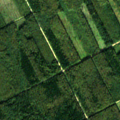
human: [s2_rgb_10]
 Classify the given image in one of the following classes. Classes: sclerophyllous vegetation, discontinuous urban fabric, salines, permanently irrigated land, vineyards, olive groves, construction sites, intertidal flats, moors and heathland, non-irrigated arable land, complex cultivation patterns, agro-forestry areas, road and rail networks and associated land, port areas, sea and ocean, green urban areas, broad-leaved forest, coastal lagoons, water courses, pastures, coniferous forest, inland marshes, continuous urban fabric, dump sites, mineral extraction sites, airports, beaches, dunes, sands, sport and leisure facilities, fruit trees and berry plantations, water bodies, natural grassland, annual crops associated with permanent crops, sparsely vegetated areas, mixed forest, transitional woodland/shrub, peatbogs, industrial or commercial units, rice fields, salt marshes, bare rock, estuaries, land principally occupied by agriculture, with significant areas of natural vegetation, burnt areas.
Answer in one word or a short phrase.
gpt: broad-leaved forest, mixed forest